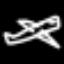
Label: airplane